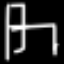
Label: chair